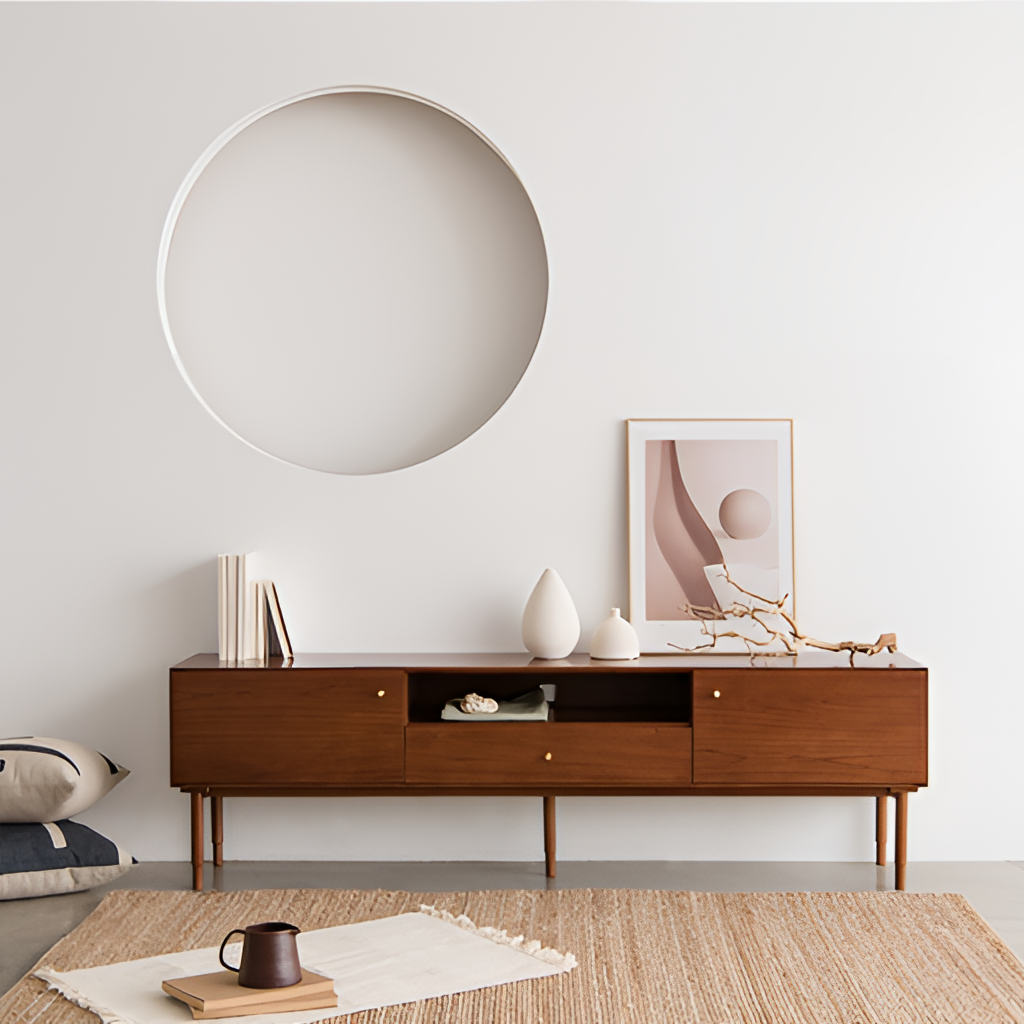
brown wood sideboard, living room, paint wallpaper, with solid pattern, rug flooring, with woven pattern, minimalist